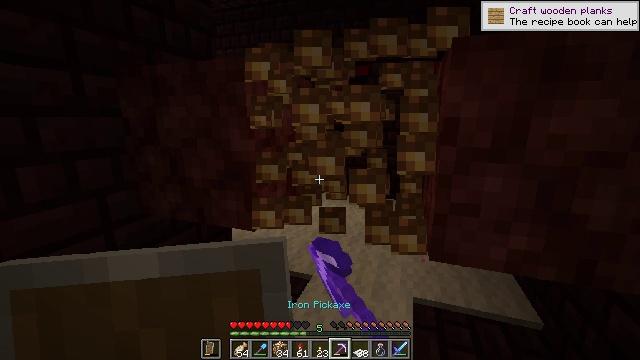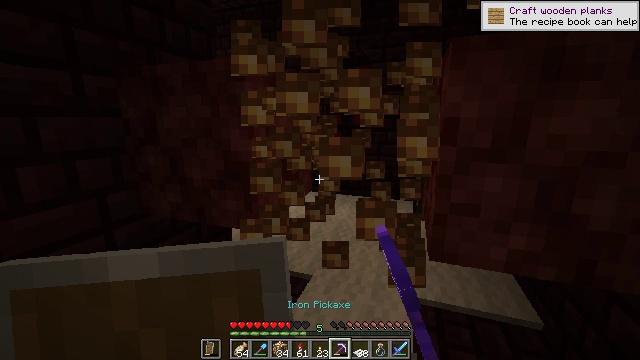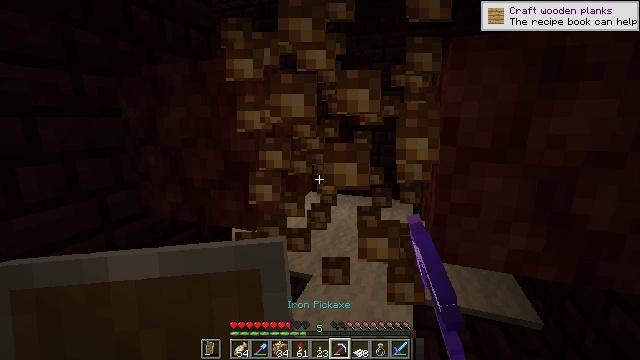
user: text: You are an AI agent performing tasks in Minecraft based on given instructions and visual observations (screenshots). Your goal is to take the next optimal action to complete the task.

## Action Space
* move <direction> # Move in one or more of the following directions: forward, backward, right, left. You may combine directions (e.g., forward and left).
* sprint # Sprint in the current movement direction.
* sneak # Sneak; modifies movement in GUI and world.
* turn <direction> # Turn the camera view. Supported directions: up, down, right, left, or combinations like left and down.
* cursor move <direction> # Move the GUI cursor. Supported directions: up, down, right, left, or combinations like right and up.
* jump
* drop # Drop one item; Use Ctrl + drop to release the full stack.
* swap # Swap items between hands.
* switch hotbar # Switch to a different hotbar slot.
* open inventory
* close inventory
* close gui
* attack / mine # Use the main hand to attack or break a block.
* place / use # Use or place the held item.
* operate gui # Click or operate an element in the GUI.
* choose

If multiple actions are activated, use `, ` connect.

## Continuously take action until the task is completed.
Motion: motion action
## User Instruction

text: Collect glowstone blocks for lighting.
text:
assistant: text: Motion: attack / mine
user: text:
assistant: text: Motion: attack / mine
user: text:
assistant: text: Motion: attack / mine